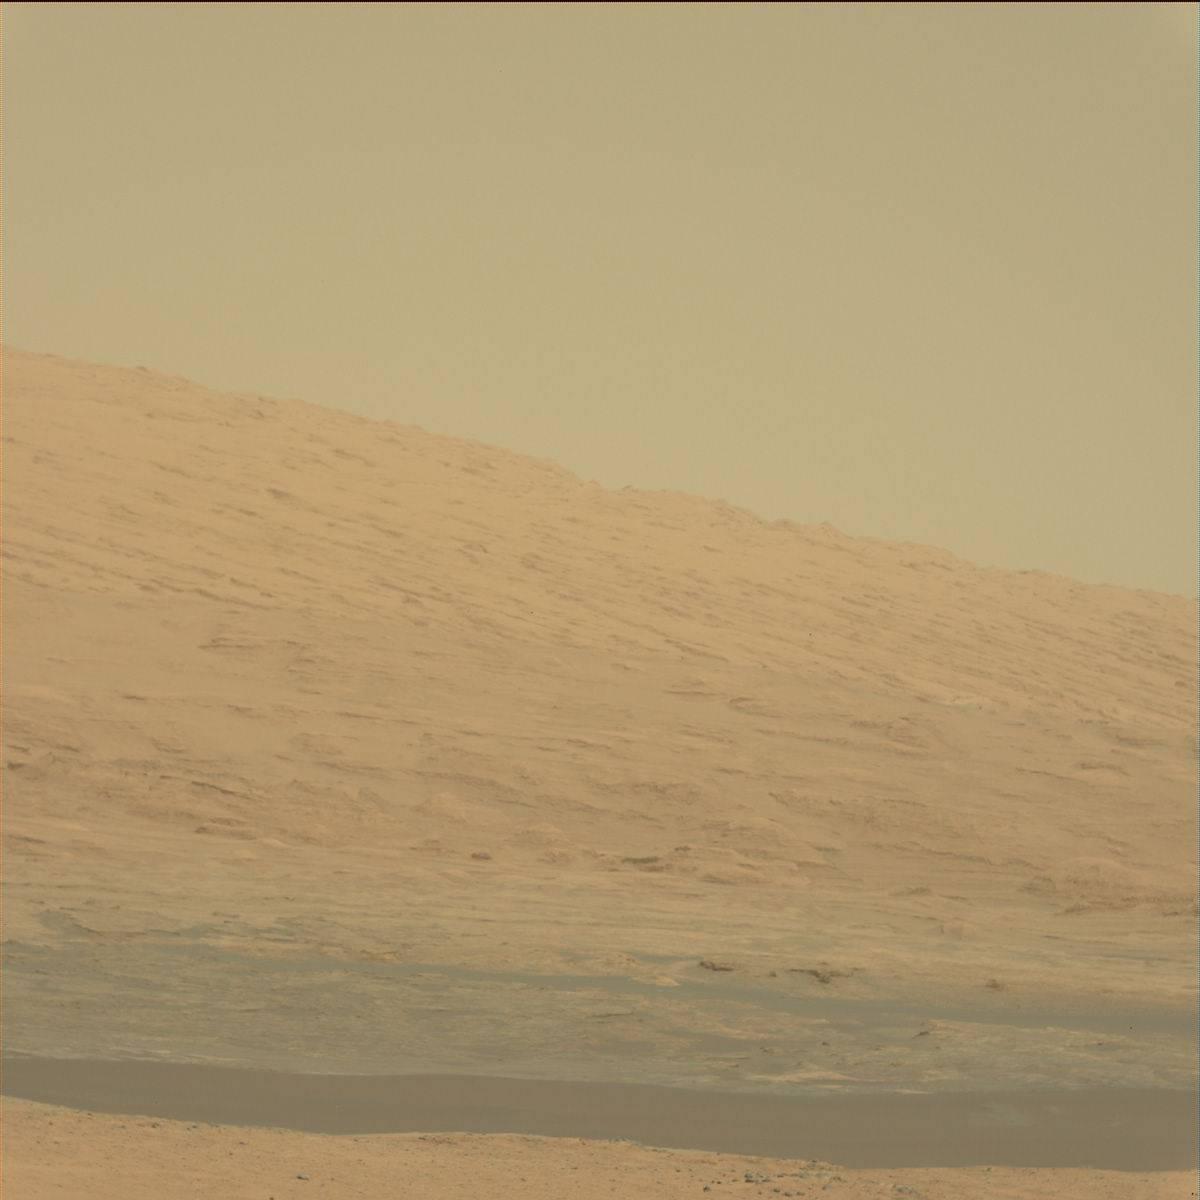
Terrain classes present: Ridge, Sand / Soil, Sky